Question: I need to get my PK back to me after doing an update on my DataTableAdapter but the DataSet Designer does not give me the option, I attached a screenshot.
How do I get around this?

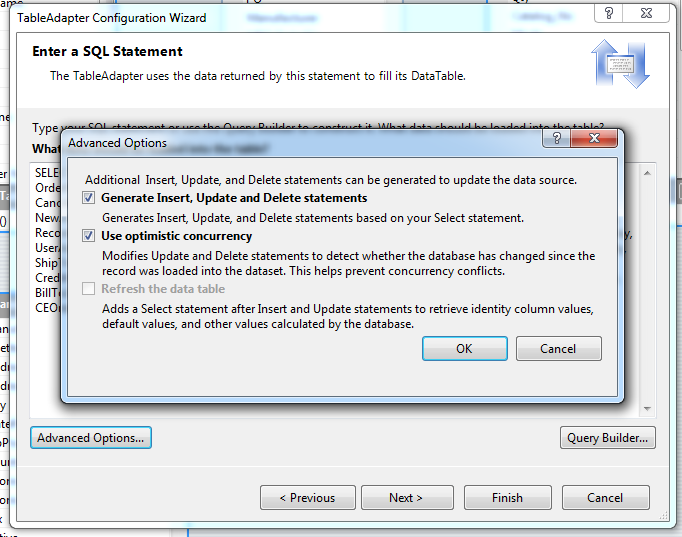
Answer: As Henk pointed out above in the comments to my question, the issue is with my database version.
I was trying to use this tool against SQL Server 2000, which it works great for except the 'Refresh the Data table' option which is not support.
So instead I wrote my own stored procedure that returns my scope_identity like I needed.